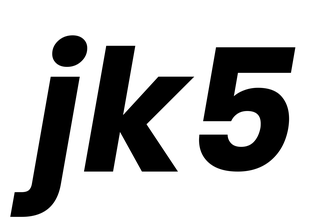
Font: Poppins-BoldItalic